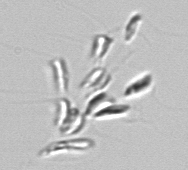
Label: Dinobryon